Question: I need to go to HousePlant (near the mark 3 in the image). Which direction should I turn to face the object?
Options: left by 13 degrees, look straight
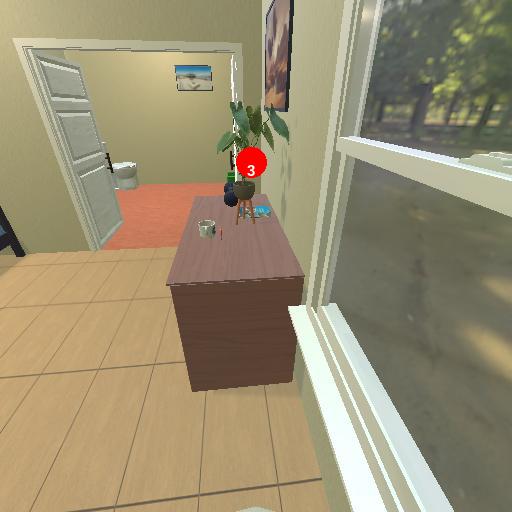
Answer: left by 13 degrees